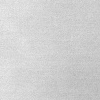
Atmospheric dust classification: dusty